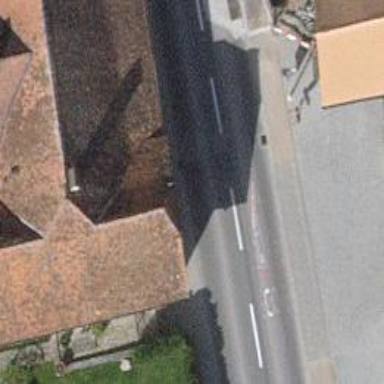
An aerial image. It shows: Bus stop with platform for public transport.